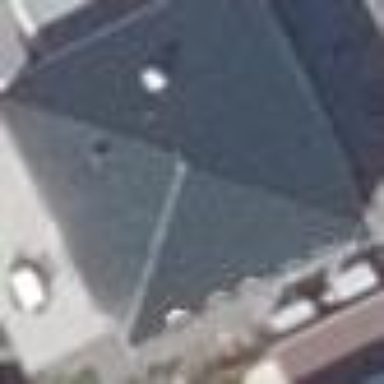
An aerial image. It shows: Detached building with pyramidal roof shape.